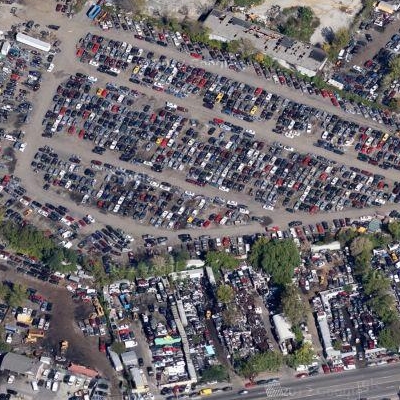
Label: Parking